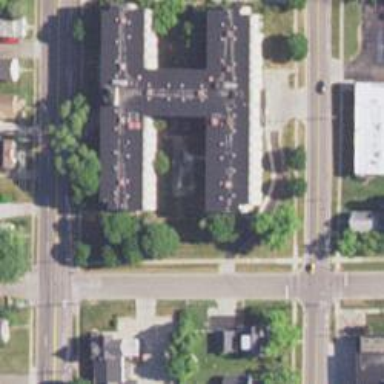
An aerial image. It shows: Building.